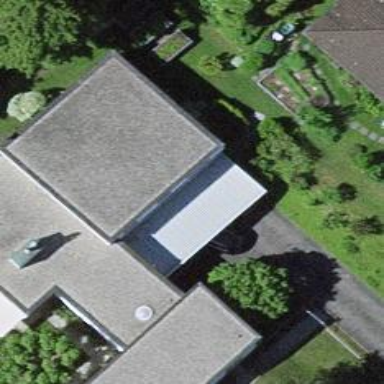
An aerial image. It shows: Simple and straightforward house.